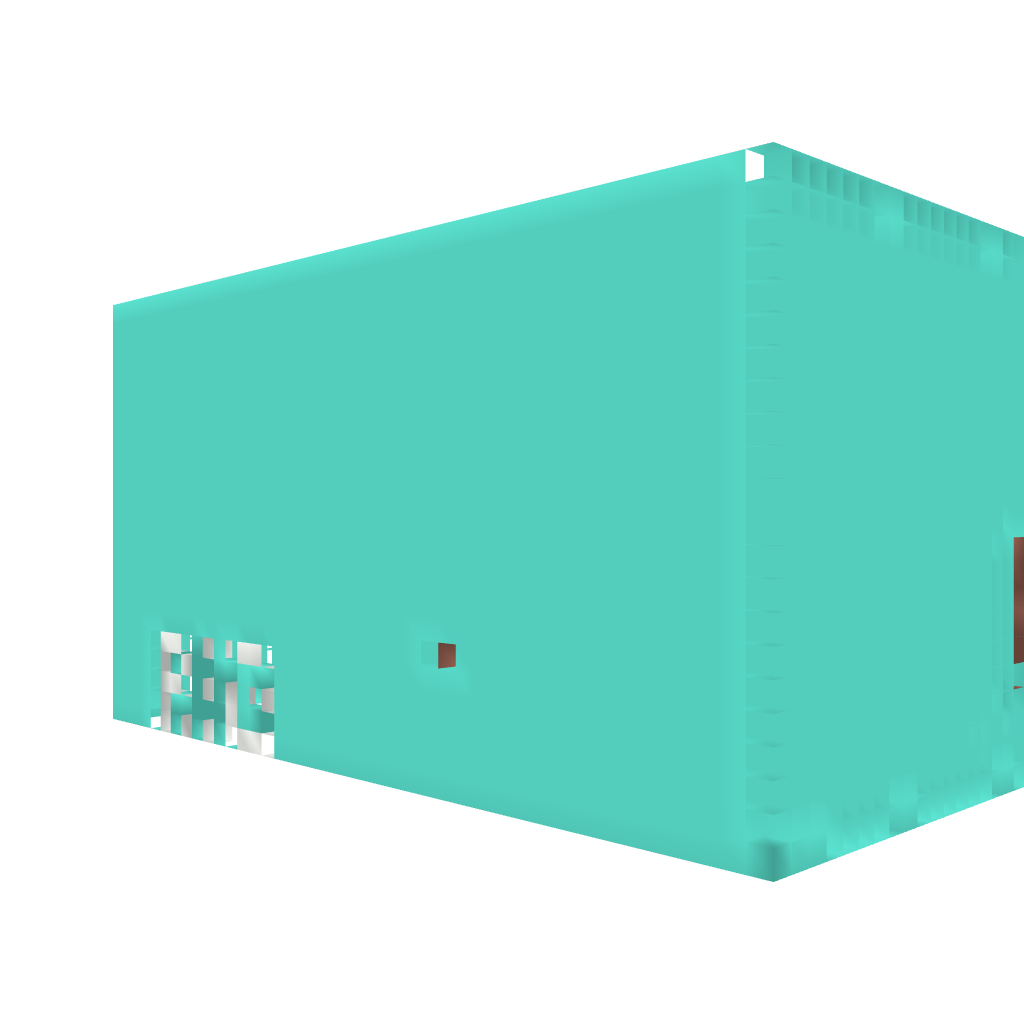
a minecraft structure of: Diamond Parkour